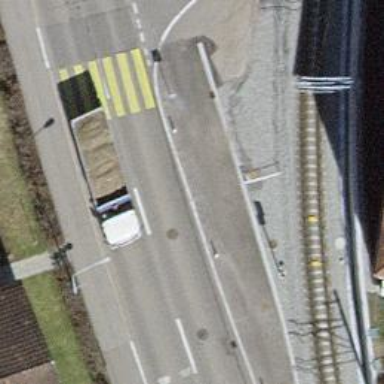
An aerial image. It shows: Asphalt footway with marked crossing that includes pedestrian island.